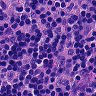
Metastatic tissue present: no